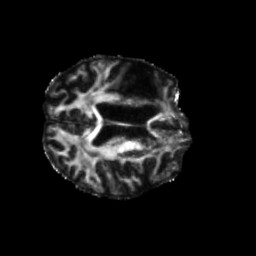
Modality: FA
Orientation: axial
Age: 64
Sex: female
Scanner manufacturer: siemens
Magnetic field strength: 3 T
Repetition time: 5.25 s
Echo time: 0.08 s